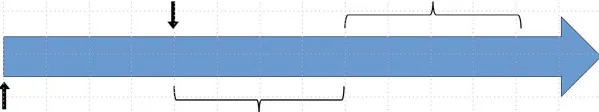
Timeline: Recurrent nocturnal awakenings in cluster headache: a different type of ghost attack.
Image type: chart (chart)